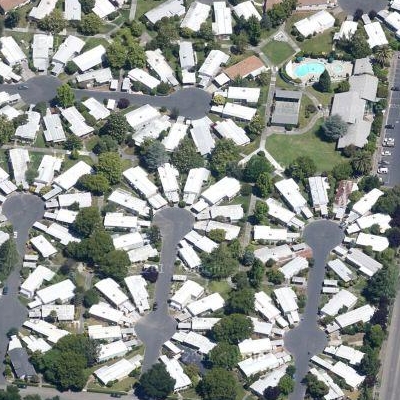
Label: fResident